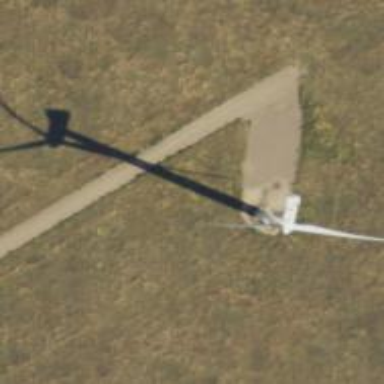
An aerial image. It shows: Wind generator in the form of horizontal axis wind turbine.